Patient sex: M
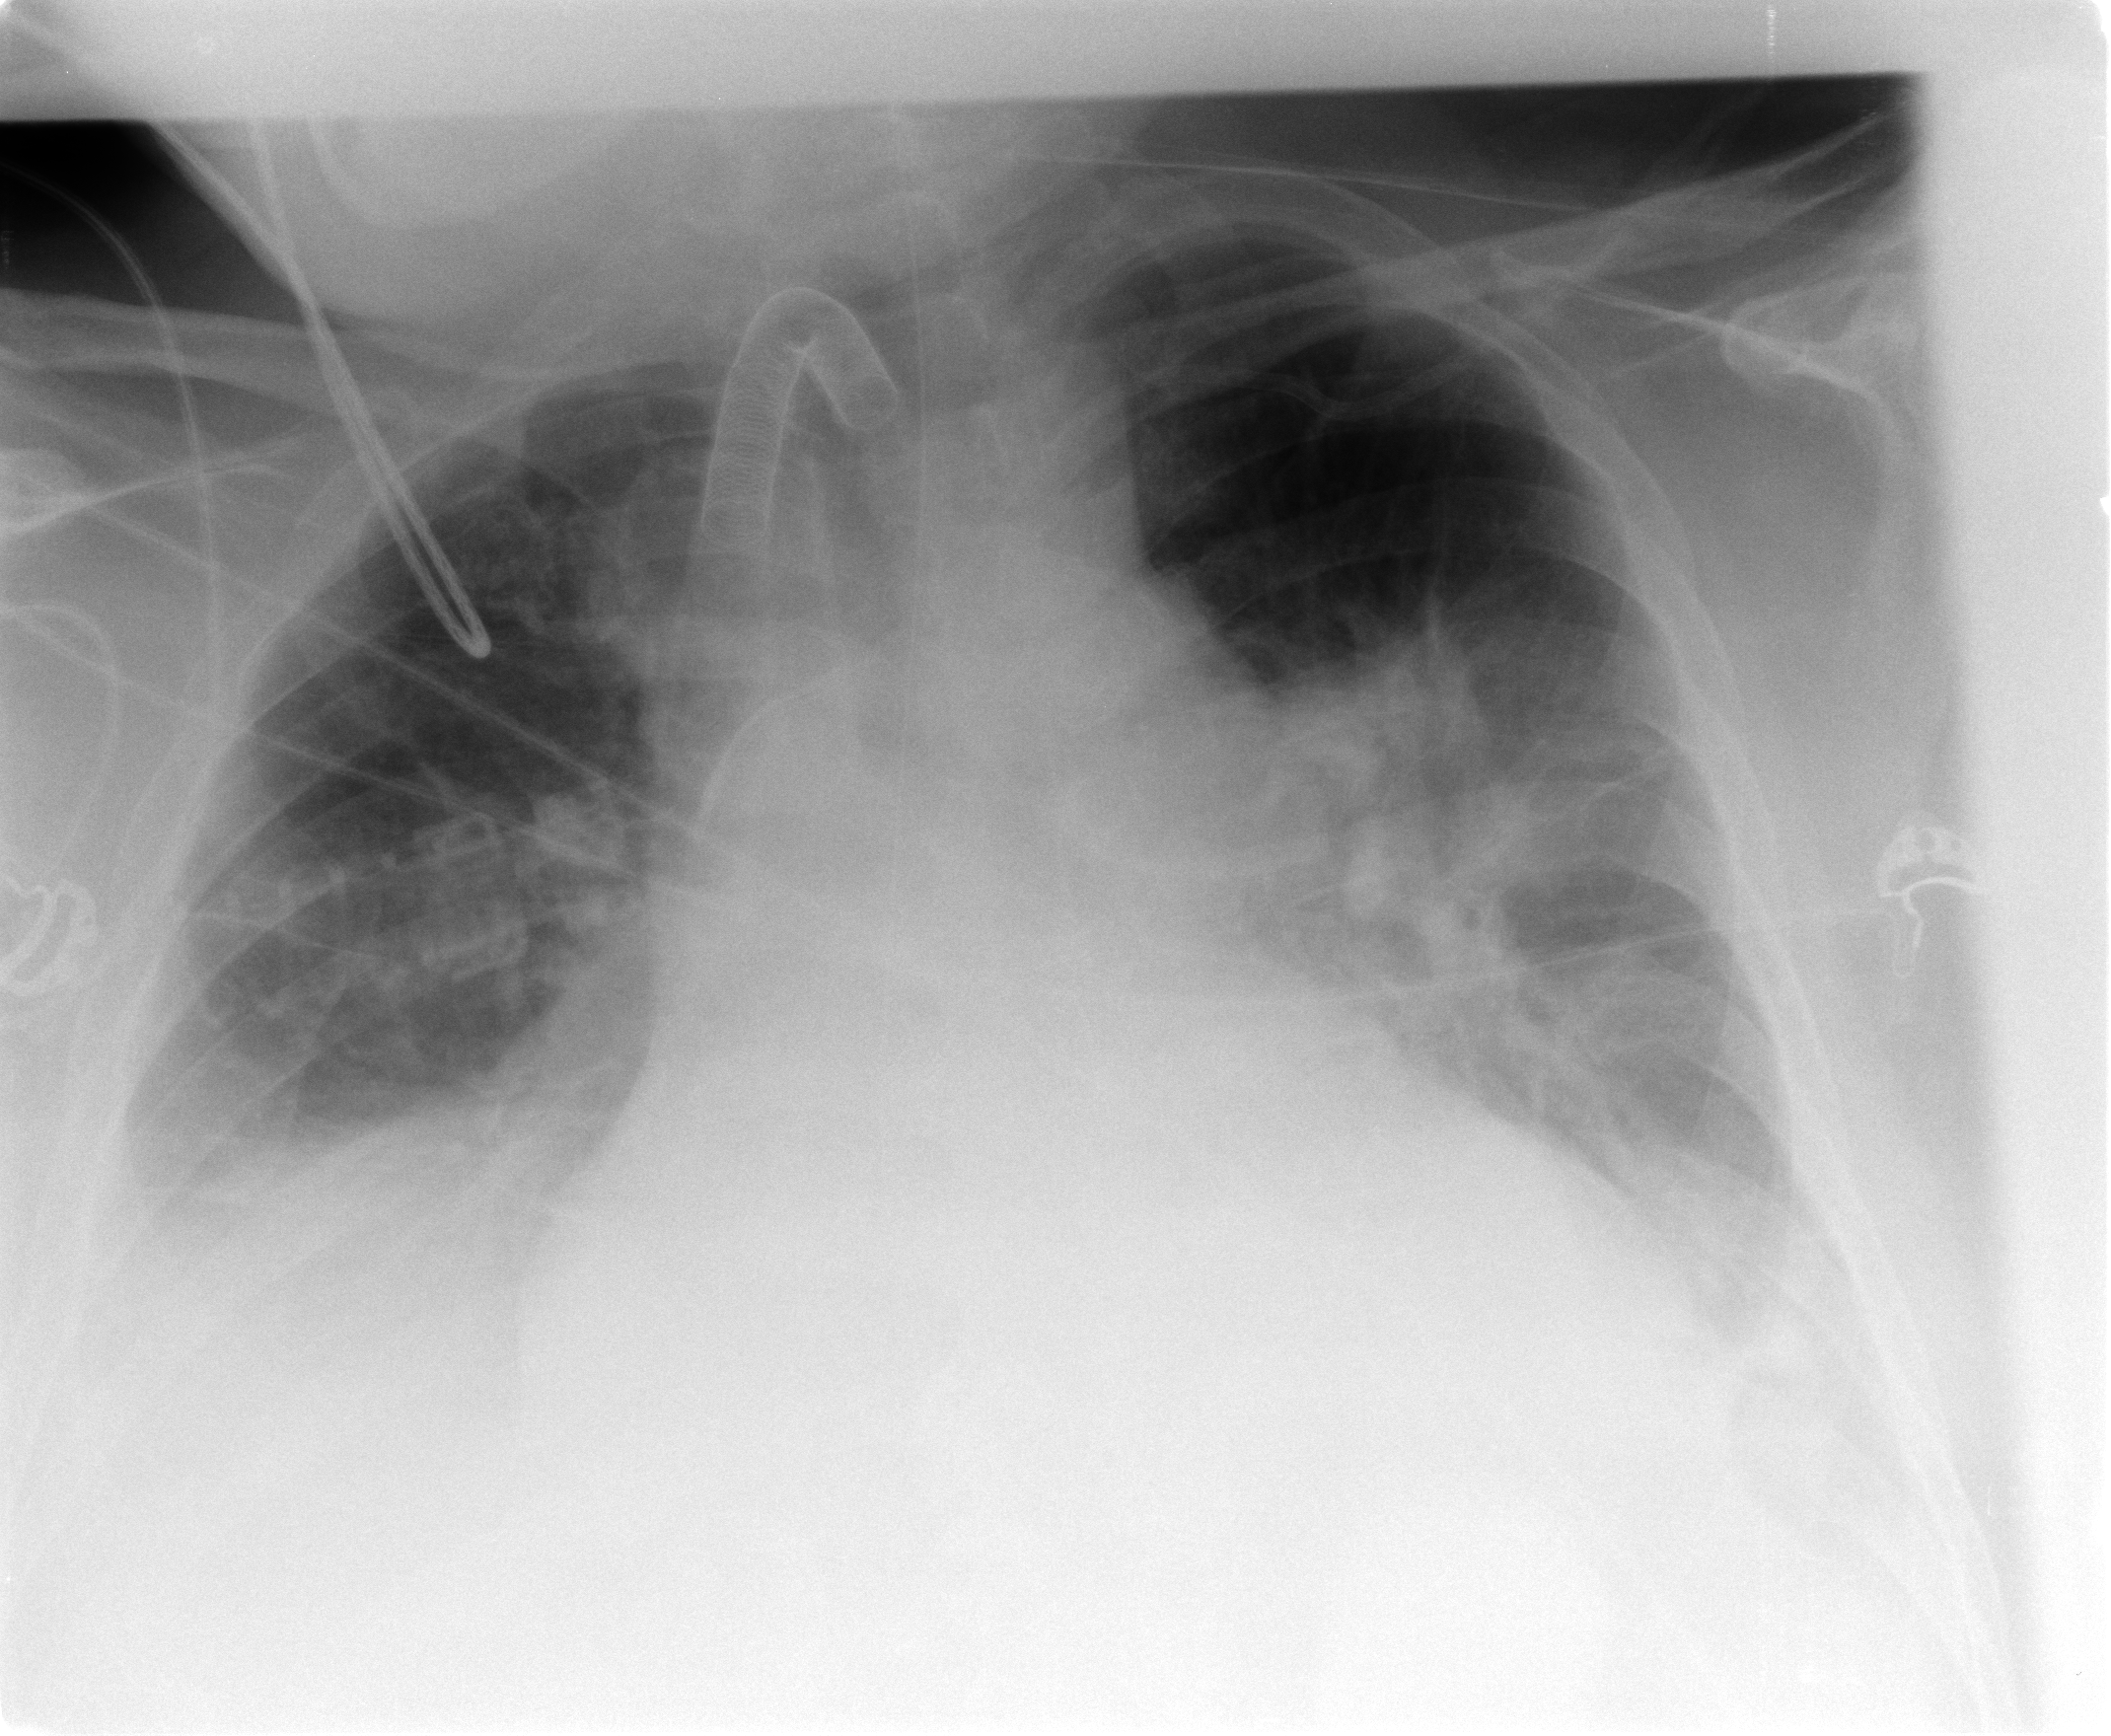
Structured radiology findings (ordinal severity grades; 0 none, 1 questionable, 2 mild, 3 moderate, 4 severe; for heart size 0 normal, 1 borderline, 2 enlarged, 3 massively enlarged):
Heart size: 2
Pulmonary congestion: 1
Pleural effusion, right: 2
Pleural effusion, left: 2
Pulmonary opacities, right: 0
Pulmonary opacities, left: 2
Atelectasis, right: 3
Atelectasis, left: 3